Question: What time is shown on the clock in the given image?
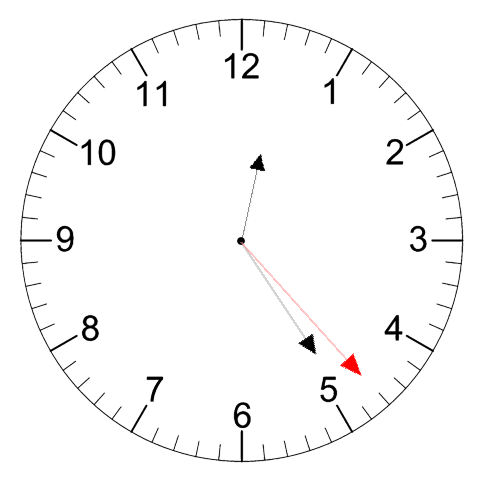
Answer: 12:24:23